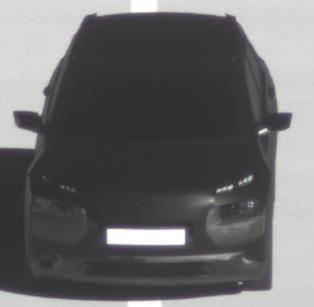
Make: Citroen
Model: C4 Cactus PureTech 75
Detailed model: C4 Cactus
Model produced from: 2014/09
Model produced until: 2015/03
Doors: 5
Color: black
Road condition: dry road
Daytime: morning or afternoon
Contrast: high contrast